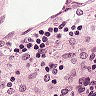
Metastatic tissue present: no